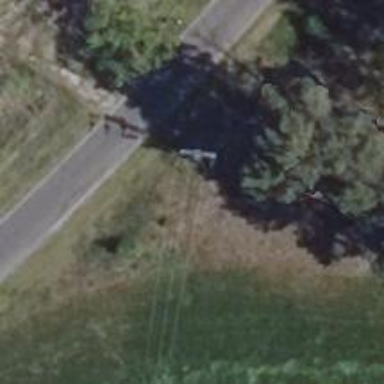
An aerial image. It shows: Power pole.